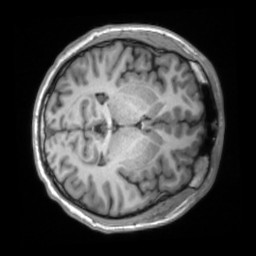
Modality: T1w
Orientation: axial
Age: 26
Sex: male
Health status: ill
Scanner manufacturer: siemens
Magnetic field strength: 3 T
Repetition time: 2.2 s
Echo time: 0.00157 s